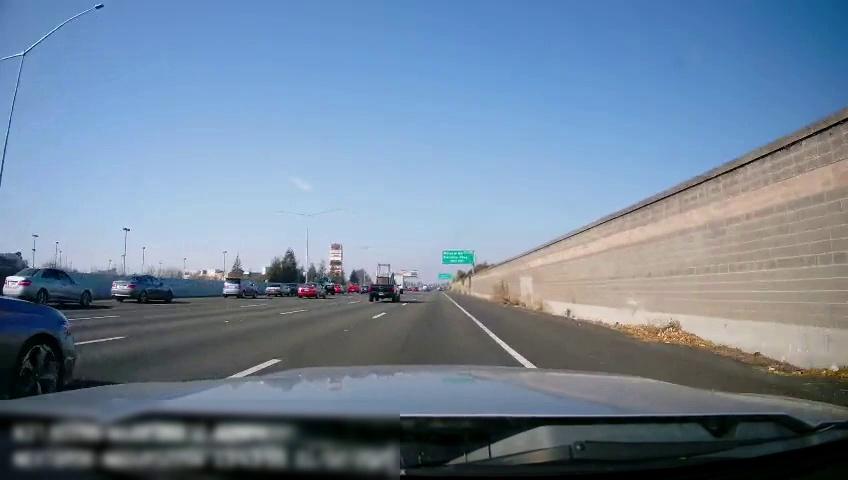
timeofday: Day
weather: Sunny
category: Drivable Space
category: Vehicles | Car
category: Vehicles | Car
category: Vehicles | Truck
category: Vehicles | Truck
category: Vehicles | Car
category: Vehicles | Car
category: Vehicles | Car
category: Vehicles | Van
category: Vehicles | Truck
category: Lanes | Alternate Lane
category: Lanes | Current Lane
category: Lanes | Alternate Lane
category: Lanes | Alternate Lane
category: Traffic | Signs
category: Traffic | Signs